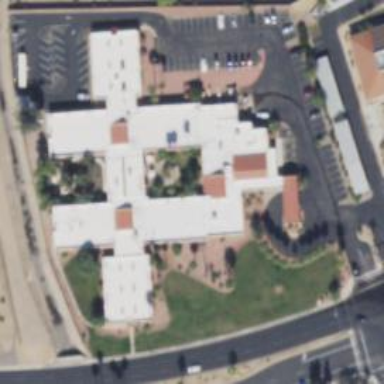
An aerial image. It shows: Nursing home.